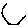
Label: hexagon